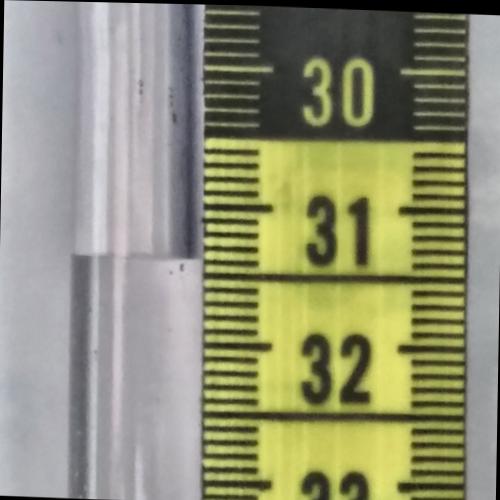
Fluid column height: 31.4 cm